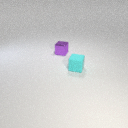
small cyan rubber cube in front of small purple metal cube